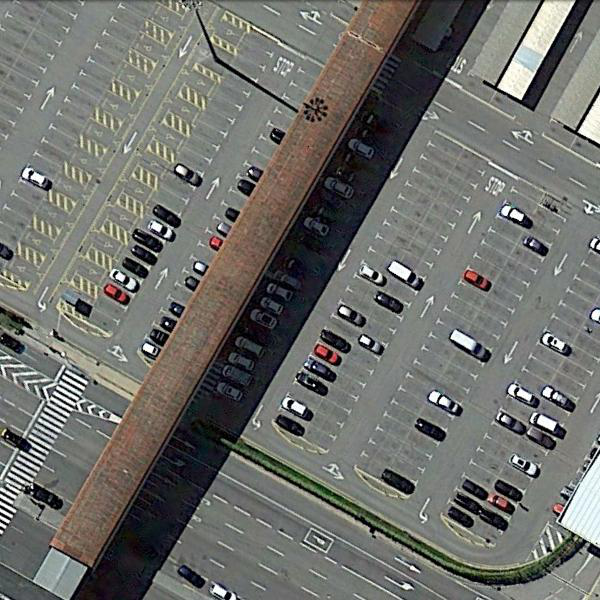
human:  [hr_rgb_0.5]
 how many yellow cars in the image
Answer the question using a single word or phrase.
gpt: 0